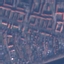
Land use / land cover: Residential